Interaction volume radius: 5 \u00c5
Interaction volume height: 30 \u00c5
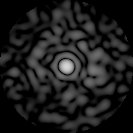
Disorder parameter: 0.8147